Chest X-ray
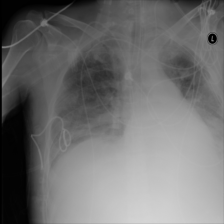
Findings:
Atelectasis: positive
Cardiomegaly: negative
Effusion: negative
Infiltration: positive
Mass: negative
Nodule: negative
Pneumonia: negative
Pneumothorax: negative
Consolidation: negative
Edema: negative
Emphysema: negative
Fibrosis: negative
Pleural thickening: negative
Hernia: negative